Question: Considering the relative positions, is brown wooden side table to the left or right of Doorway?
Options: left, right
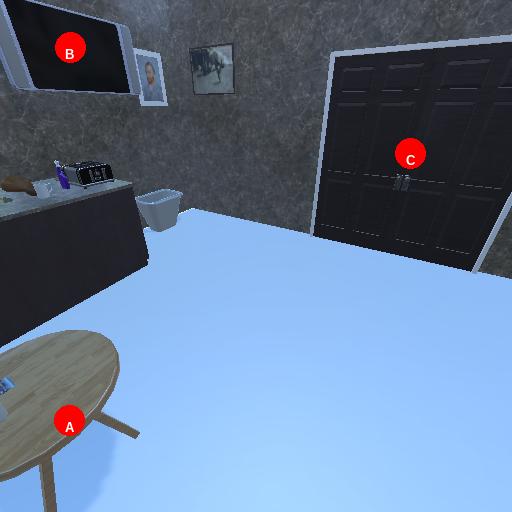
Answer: left